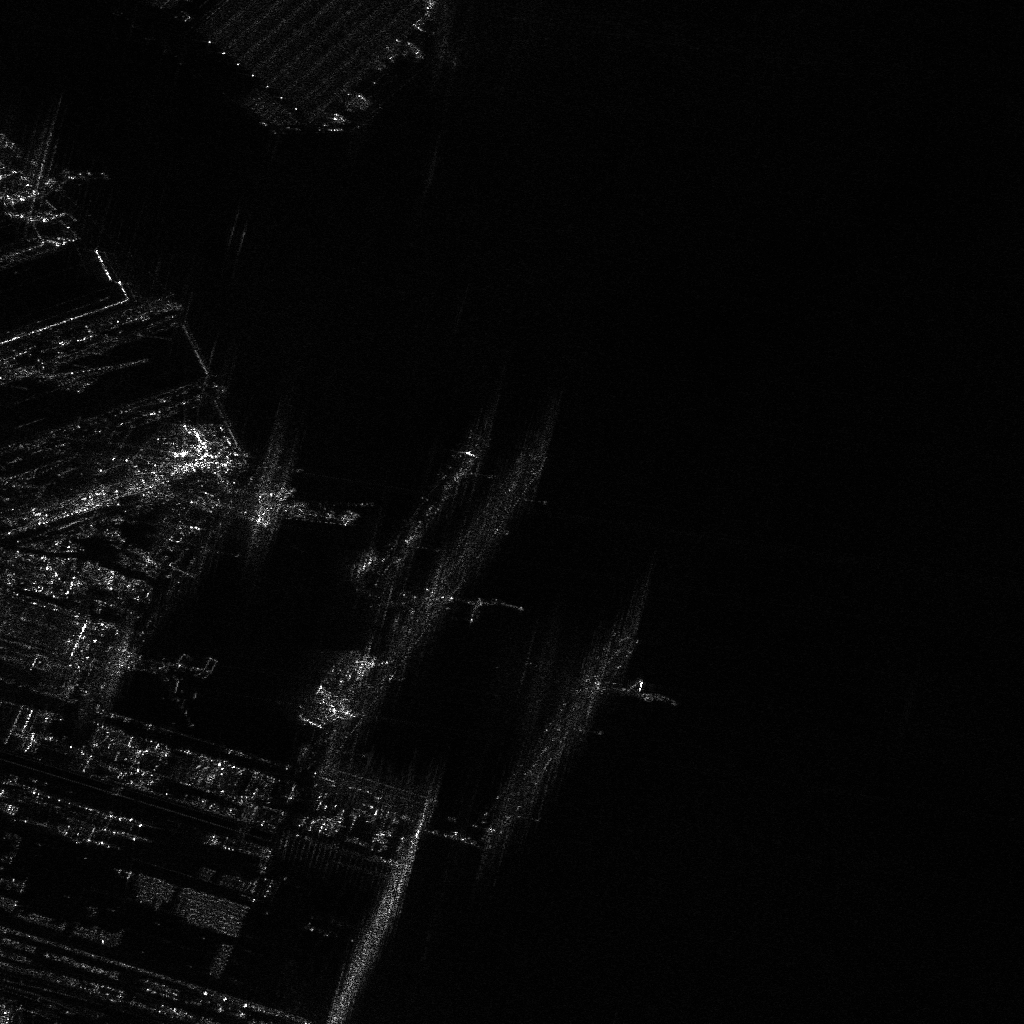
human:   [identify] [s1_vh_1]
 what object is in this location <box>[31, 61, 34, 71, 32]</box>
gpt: <ref>1 large container at the center</ref>